Question: I'm trying to display a visualize a Chord like DHT in D3JS, currently I've nodes being rendered correctly as seen in Image 1, only missing the arrows between nodes representing the fingers.

This is my what I've managed to figure so far, but the arcs are nos displayed correctly
<URL>
The full code can be found here:
<URL>
Run with 'npm i && npm start'
Any ideas?
Thank you,
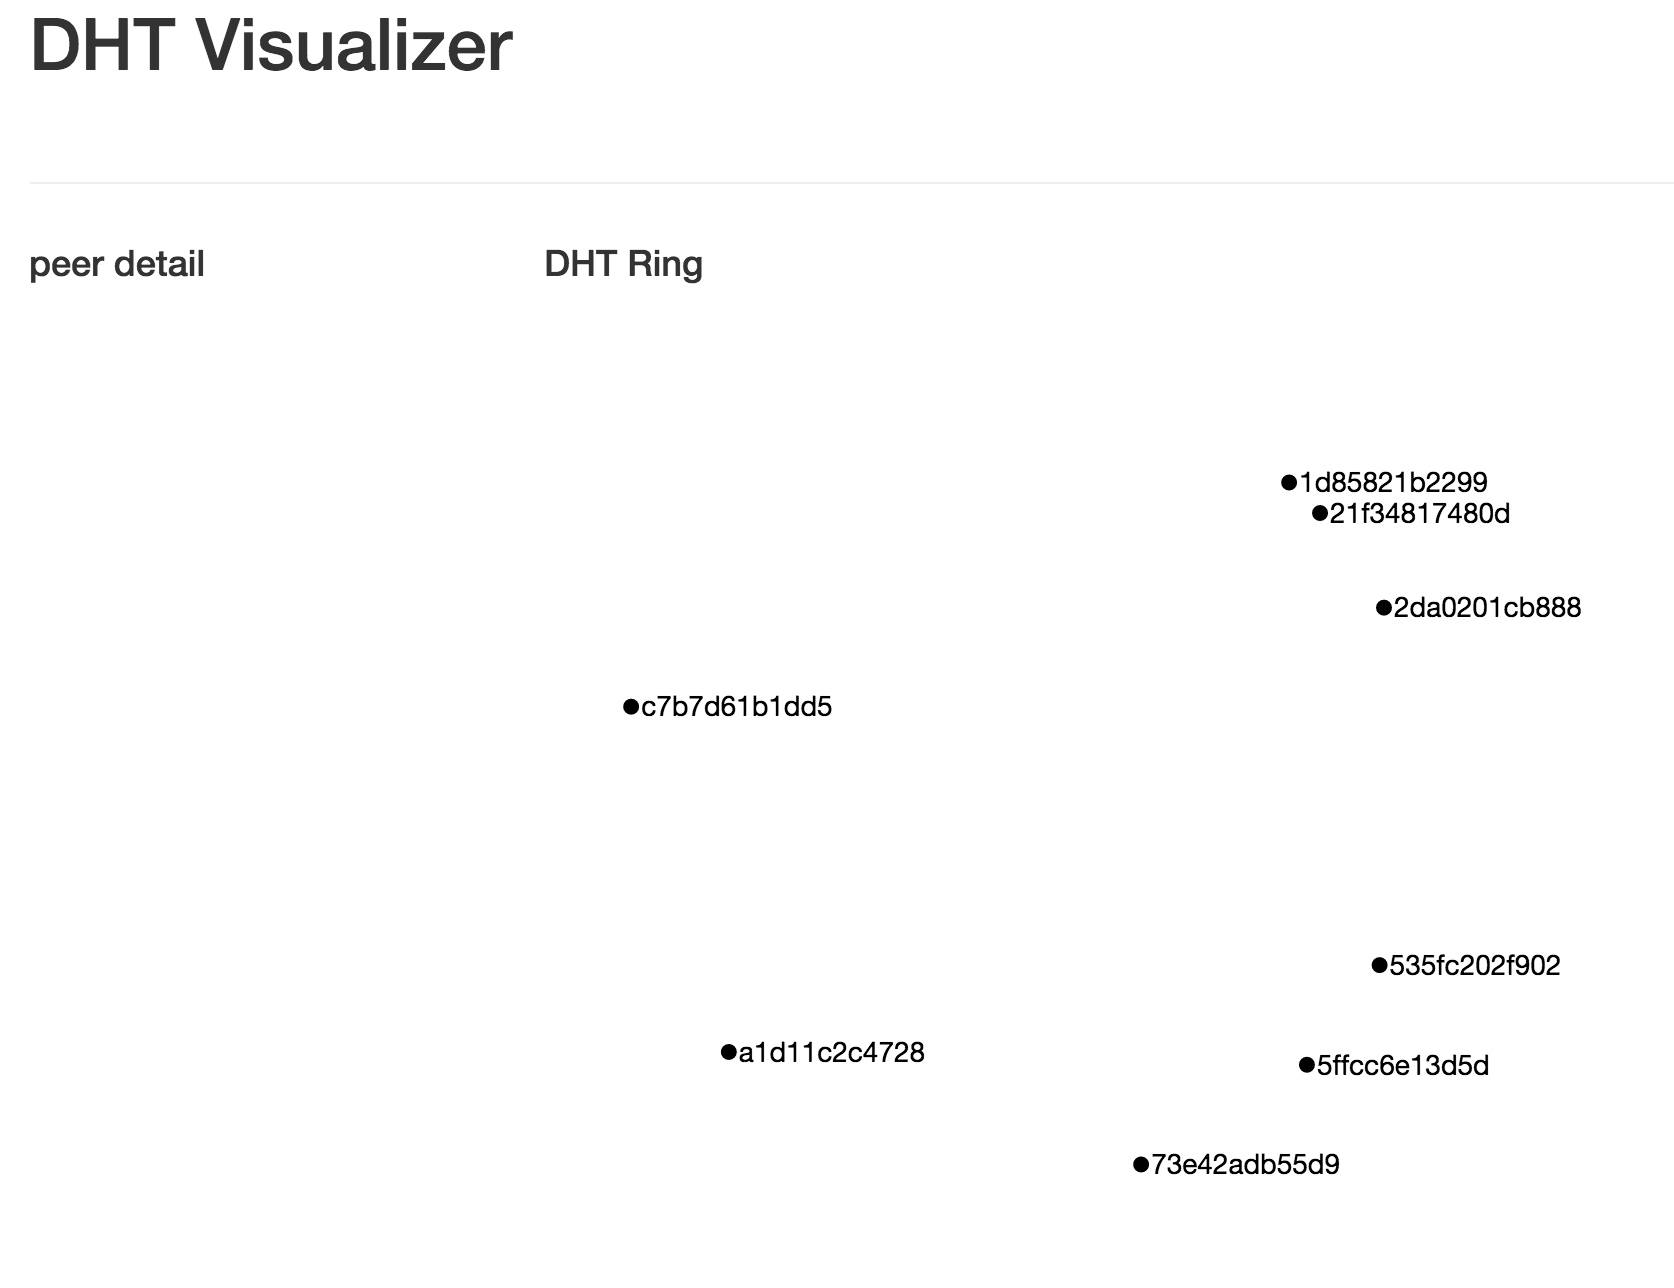
Answer: It seems that my issue was that the drawing of the lines starts from where the node is located and not the offset of the canvas, it is working fine now:

thank you!